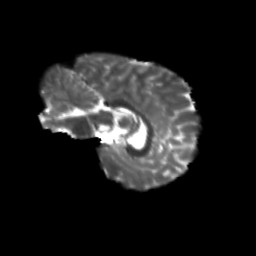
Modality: T2w
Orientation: sagittal
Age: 10
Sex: female
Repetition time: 9.512 s
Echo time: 0.089 s